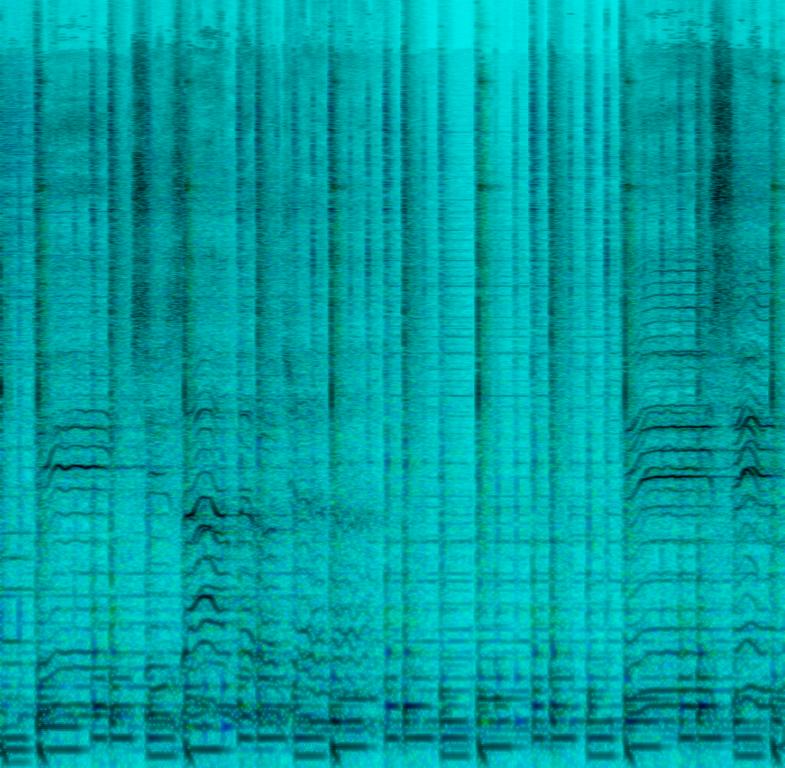
This is a Croatian pop music piece. There is a male vocalist singing melodically in the lead. The acoustic guitar is playing a simple tune with the bass guitar playing in the background. The rhythm is played by a basic electronic drum beat with an acoustic sound. There is a lively atmosphere to this piece. This piece could fit well in the soundtrack of a romantic comedy movie that takes place in Croatia.